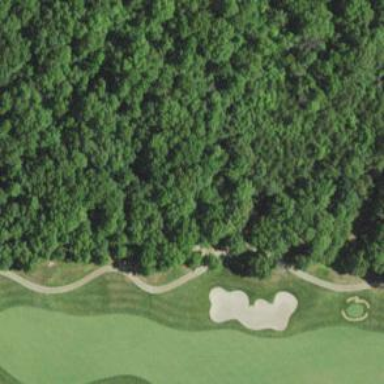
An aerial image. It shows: Pathway for golfing.